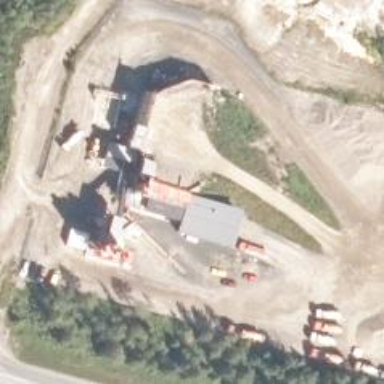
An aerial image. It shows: Quarry area.